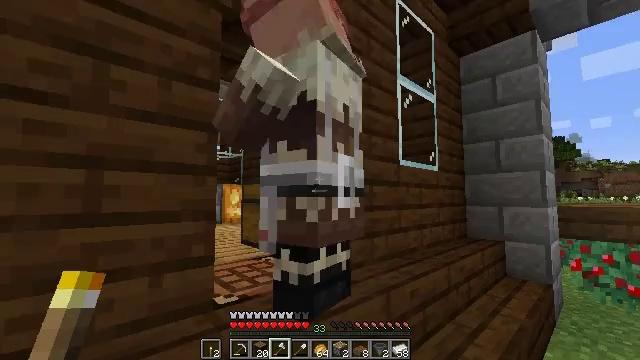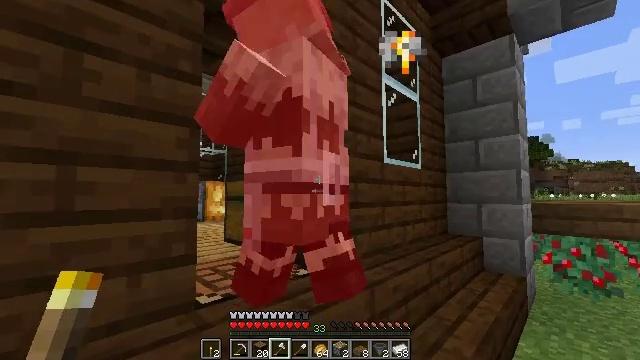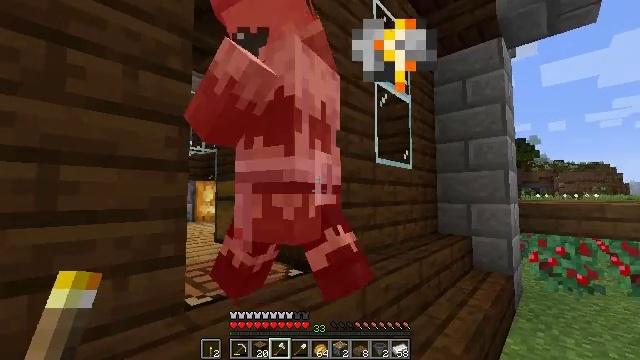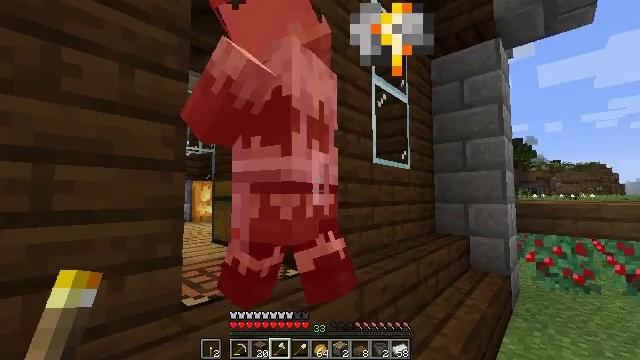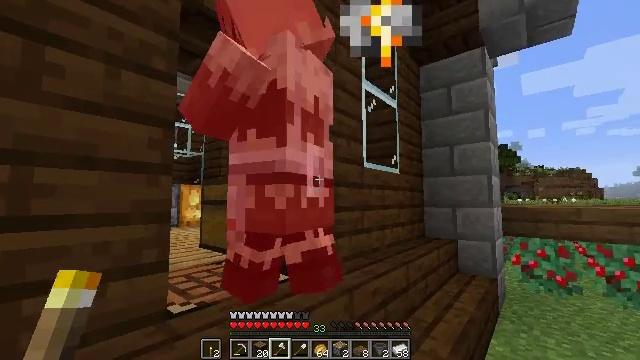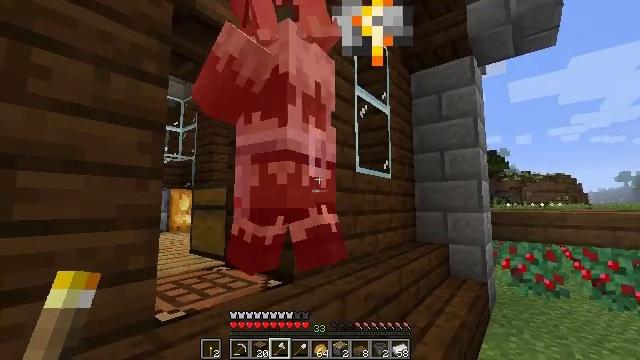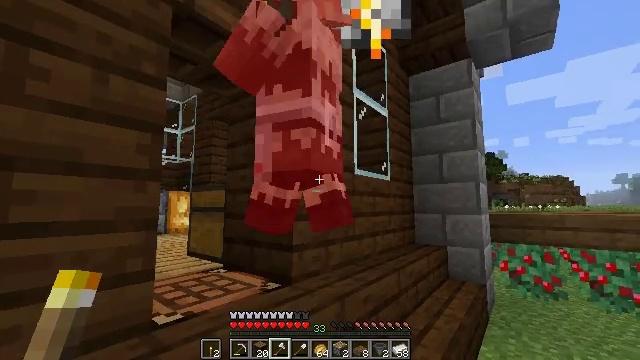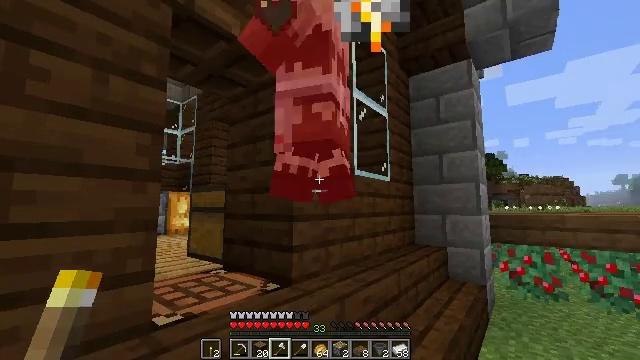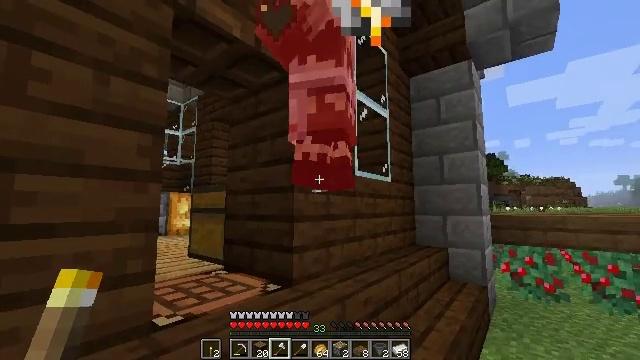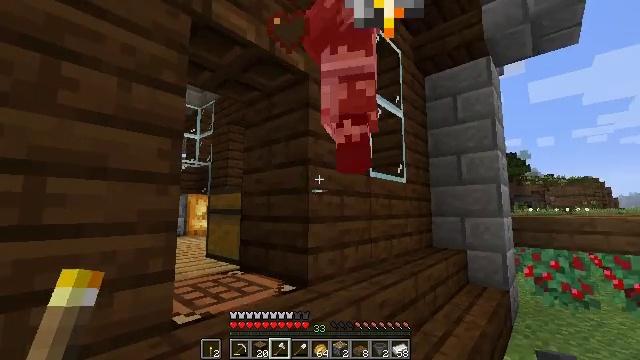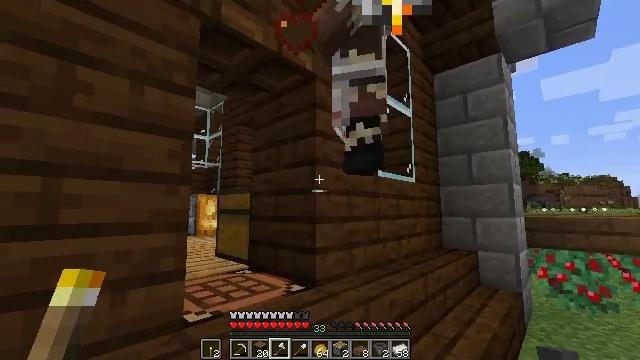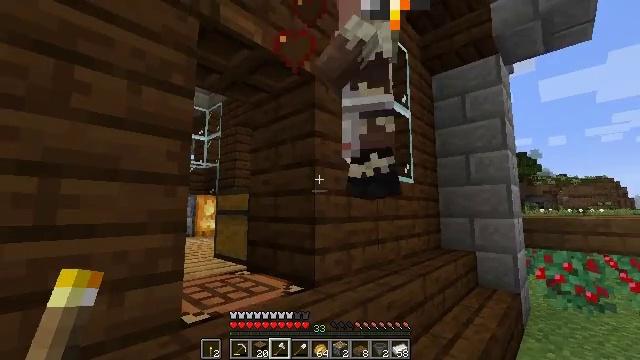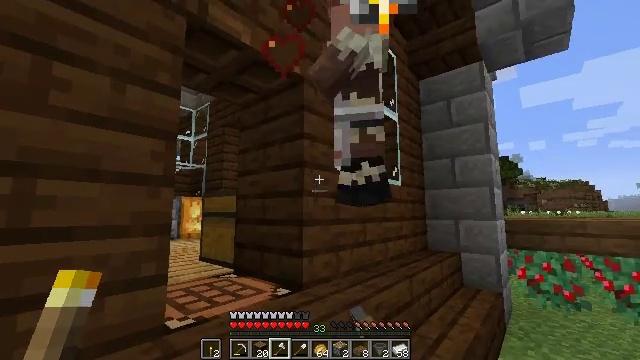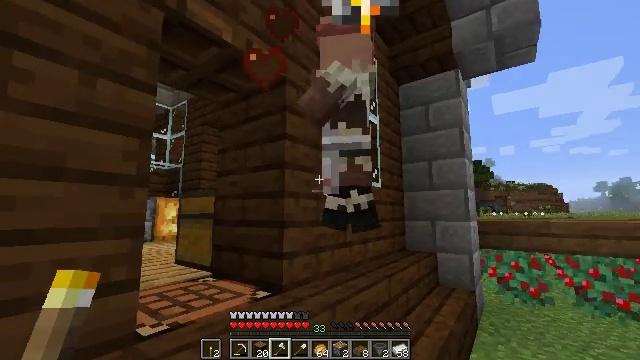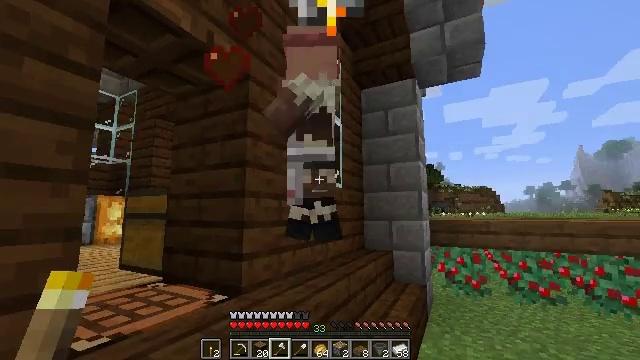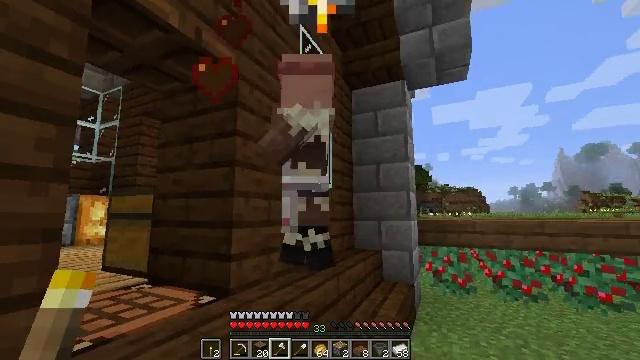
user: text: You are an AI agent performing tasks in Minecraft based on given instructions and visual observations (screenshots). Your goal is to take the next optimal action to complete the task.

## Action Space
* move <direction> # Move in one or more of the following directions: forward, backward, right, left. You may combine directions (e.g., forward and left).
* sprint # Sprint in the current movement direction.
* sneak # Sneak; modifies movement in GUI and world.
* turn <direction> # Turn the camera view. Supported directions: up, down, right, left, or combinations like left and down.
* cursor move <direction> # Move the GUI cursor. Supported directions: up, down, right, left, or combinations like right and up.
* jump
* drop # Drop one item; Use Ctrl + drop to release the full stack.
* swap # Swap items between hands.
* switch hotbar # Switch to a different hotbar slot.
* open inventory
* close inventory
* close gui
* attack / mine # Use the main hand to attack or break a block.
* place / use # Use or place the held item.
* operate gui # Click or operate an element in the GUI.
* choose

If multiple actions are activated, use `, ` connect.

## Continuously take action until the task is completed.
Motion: motion action
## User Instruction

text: Attack the villager.
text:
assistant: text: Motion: turn right
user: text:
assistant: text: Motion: turn right
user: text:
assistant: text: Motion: no_op
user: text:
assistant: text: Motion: turn right
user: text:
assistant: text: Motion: turn right and up
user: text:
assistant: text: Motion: no_op
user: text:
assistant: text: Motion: no_op
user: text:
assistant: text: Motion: no_op
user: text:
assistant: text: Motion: turn left
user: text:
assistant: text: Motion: turn left
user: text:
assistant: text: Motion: attack / mine
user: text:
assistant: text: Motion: turn right, attack / mine
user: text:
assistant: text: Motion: turn right, attack / mine
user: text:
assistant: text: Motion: turn right, attack / mine
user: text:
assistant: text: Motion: turn right
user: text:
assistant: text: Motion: no_op